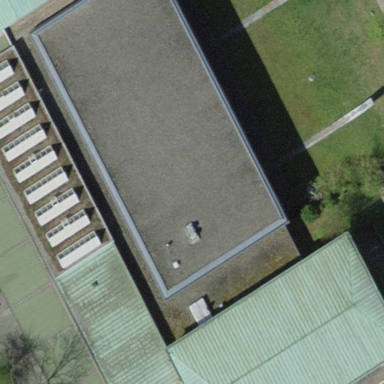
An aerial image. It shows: Part of building.